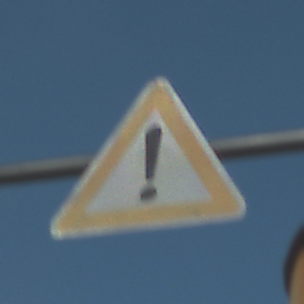
Verkehrszeichen: Gefahrenstelle
Umgebung: Outdoor, Suburban
Tageszeit: MorningAfternoon
Wetter: Clear
Licht: Natural
Jahreszeit: NotSpecified
Kontrast: HighContrast